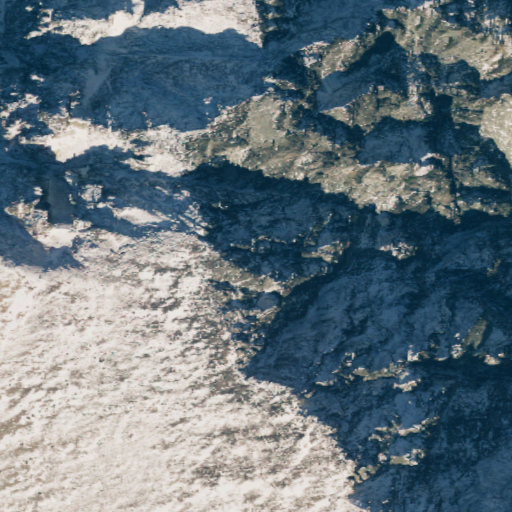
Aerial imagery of cliff(s) in Washington named West Craggy containing barren land and grassland